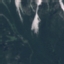
Land use / land cover: HerbaceousVegetation